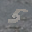
Label: 5